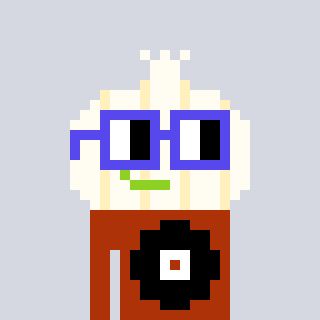
a pixel art character with square blue glasses, a garlic-shaped head and a hotbrown-colored body on a cool background